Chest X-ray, AP view. Patient: 40 years old, sex F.
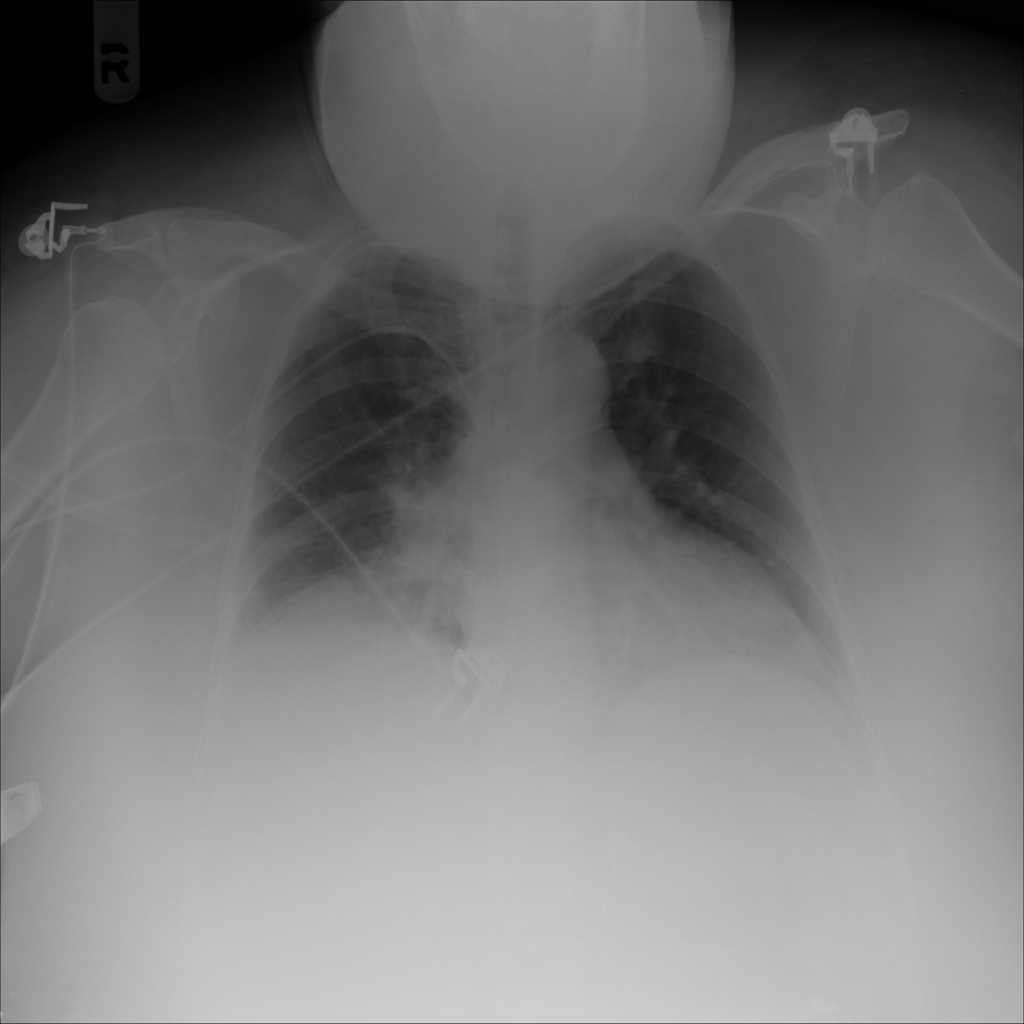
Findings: Atelectasis, Effusion, Infiltration